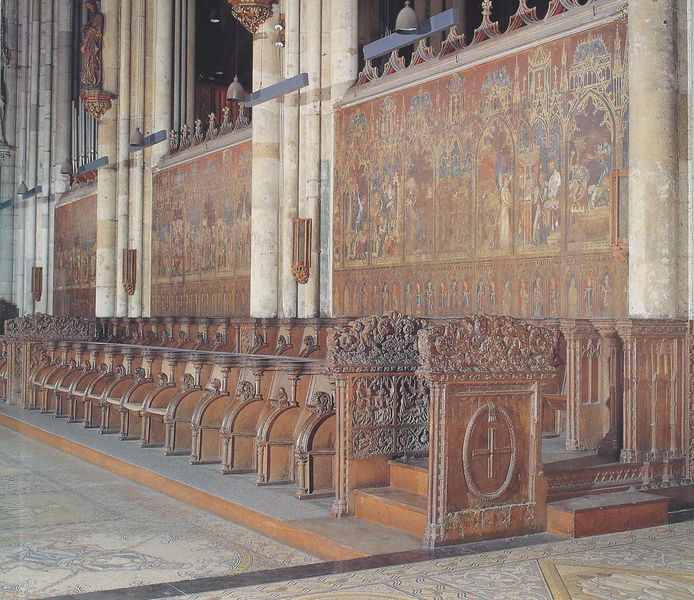
Titel: Kölner Dom, Chorgestühl
Standort: Köln, Dom (EU - D - NRW)
Schlagwörter: gemälde, bunt, holz, lampe, lampen, pfeiler, stühle, säule, säulen, wand, stein, steine, weit, innenraum, kirche, boden, innen, gotik, skulptur, farbig, mauer, bank, treppe, gestühl, ornamente, verzierung, wandgemälde, wandmalerei, stufen, foto, kreuz, dom, groß, mosaik, bänke, kathedrale, schnitzerei, sims, orgel, skulpturen, fresken, chor, predigt, bischöfe, flämisch, heilige, gothik, sitzbank, fotographie, mamor, kruez, chorgestühl, holzschnitzerei, verzieherungen, kirchengestühl schnitzerei, suäle, lamphe